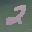
Label: 2